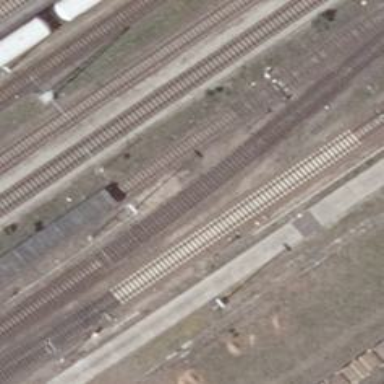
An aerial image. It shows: Rail yard with electrified contact lines for railway operations.